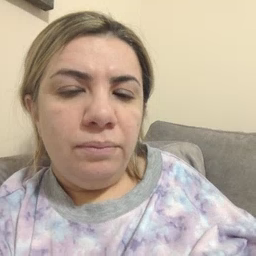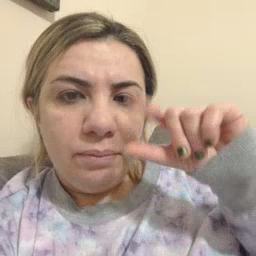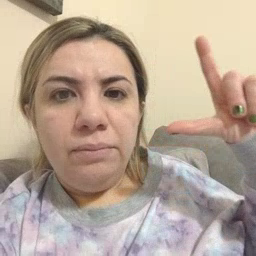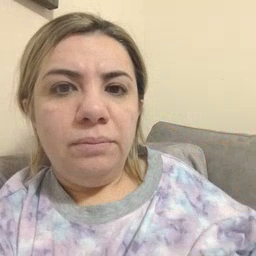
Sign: awake